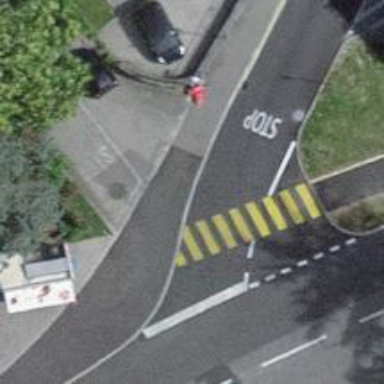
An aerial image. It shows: Marked zebra crossing on the road.